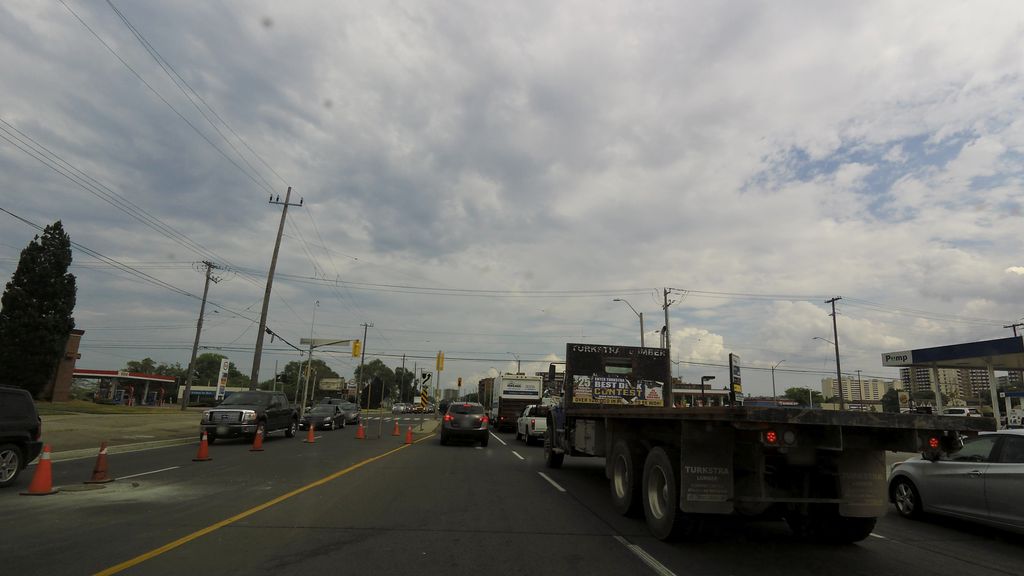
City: hamilton